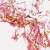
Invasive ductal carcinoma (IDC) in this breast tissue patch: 0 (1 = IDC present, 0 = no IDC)